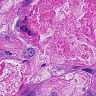
Metastatic tissue present: yes